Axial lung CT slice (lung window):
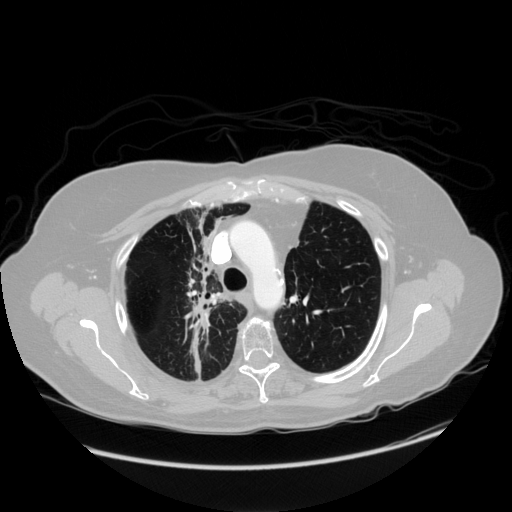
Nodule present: no